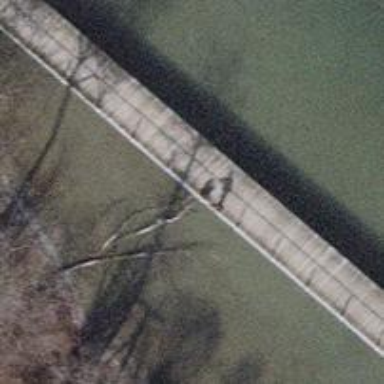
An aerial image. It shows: Footway bridge with pier structure.